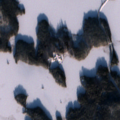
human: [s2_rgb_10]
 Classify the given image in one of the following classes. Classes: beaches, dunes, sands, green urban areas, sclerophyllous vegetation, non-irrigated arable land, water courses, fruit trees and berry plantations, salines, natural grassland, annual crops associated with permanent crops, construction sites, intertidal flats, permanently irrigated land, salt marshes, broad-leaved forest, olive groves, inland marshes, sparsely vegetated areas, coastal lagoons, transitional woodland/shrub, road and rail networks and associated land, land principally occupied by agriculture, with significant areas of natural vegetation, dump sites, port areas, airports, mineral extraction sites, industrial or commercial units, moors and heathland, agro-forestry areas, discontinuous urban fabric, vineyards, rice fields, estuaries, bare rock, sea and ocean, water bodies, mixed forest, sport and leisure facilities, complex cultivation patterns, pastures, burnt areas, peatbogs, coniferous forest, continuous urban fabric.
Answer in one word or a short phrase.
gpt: coniferous forest, mixed forest, water bodies